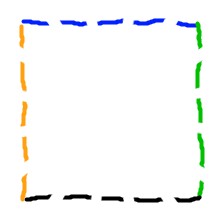
Shape: square